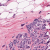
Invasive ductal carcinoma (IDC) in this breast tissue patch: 0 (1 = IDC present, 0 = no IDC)